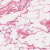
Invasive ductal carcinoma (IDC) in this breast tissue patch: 0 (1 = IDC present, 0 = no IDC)